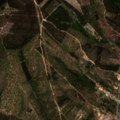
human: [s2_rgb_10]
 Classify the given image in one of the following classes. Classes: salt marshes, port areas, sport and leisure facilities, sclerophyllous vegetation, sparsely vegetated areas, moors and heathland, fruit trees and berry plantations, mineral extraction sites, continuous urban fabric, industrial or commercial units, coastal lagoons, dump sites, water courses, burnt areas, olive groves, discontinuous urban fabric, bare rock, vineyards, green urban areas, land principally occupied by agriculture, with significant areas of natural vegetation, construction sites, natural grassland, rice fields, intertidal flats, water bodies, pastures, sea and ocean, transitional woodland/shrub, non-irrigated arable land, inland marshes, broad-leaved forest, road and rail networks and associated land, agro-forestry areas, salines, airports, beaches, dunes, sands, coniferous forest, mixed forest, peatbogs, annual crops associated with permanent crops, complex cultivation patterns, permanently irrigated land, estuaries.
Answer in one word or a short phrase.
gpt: land principally occupied by agriculture, with significant areas of natural vegetation, broad-leaved forest, mixed forest